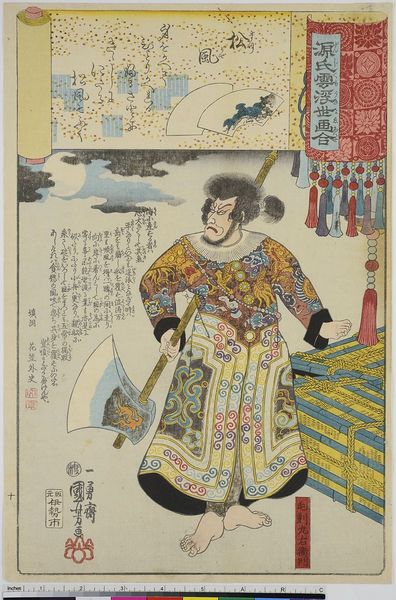
Titel: Matsukaze, Blatt 18 aus der Serie: Genji Wolken zusammen mit Ukiyo-e
Künstler: Utagawa Kuniyoshi
Standort: Hamburg
Institution: Museum für Kunst und Gewerbe Hamburg
Schlagwörter: gemälde, mann, bunt, kleid, zeichnung, bild, figur, blatt, person, holzschnitt, japan, schrift, wütend, gestalt, mond, barfuß, druck, druckgraphik, druckgrafik, literatur, chinesisch, china, karte, axt, zeit, beil, farbholzschnitt, kimono, samurai, edo, charaktere, reproduktionen, druckerzeugnisse, ukiyo, lit, literarische, genji